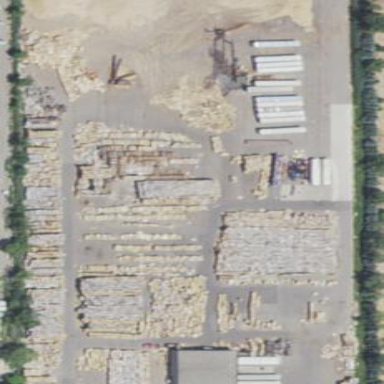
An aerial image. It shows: Sawmill building.